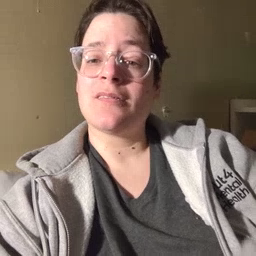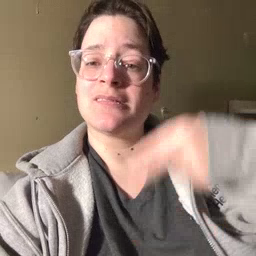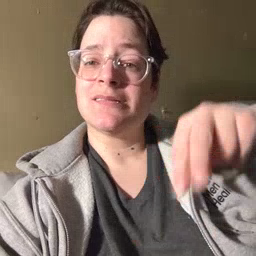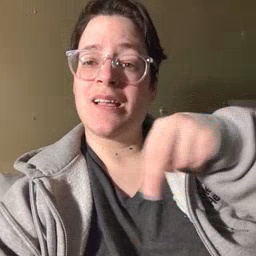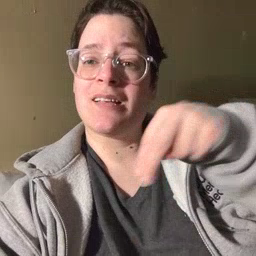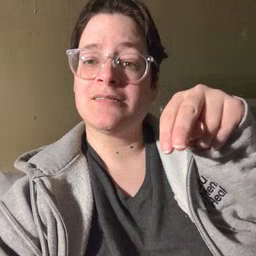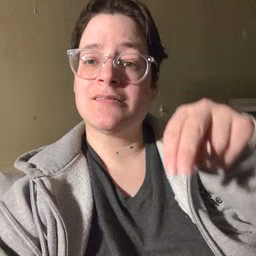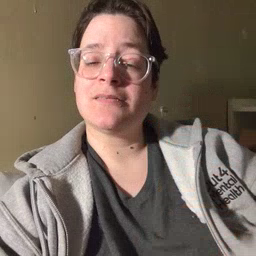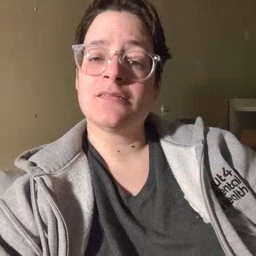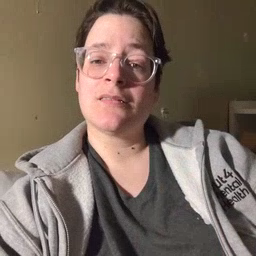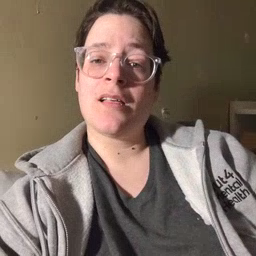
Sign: dance